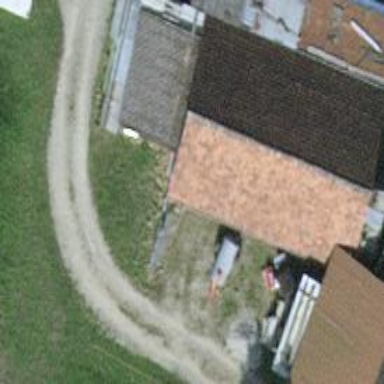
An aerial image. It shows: Farm auxiliary building with gabled roof.